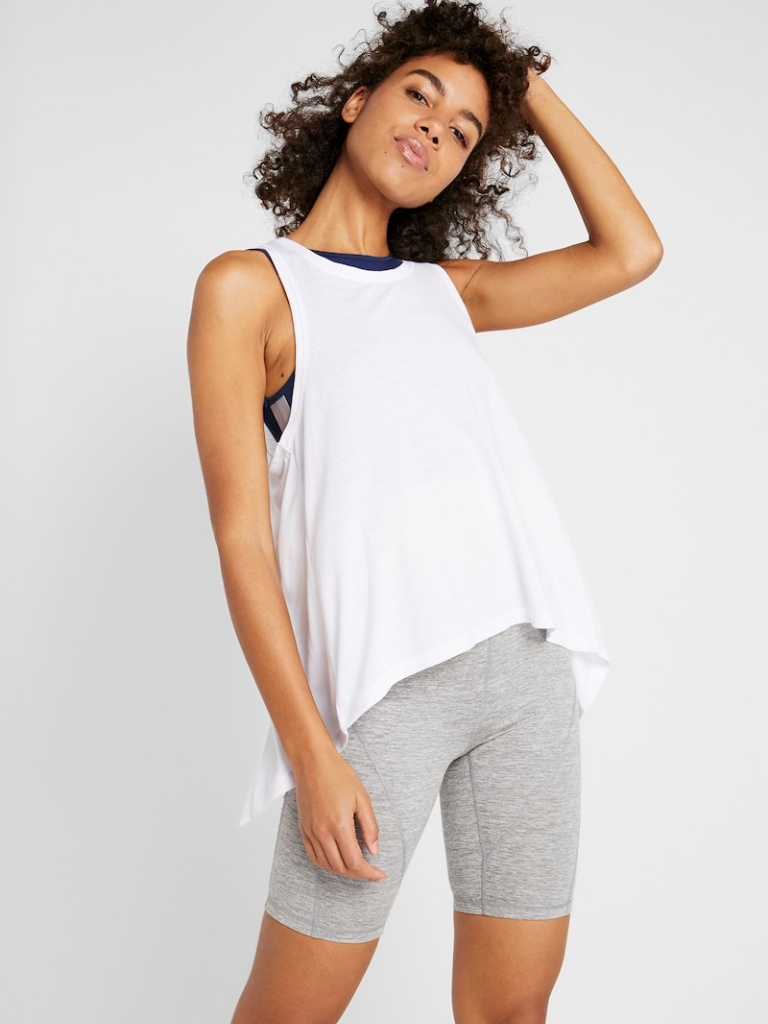
cotton relaxed sleeveless hip length Untucked round tank